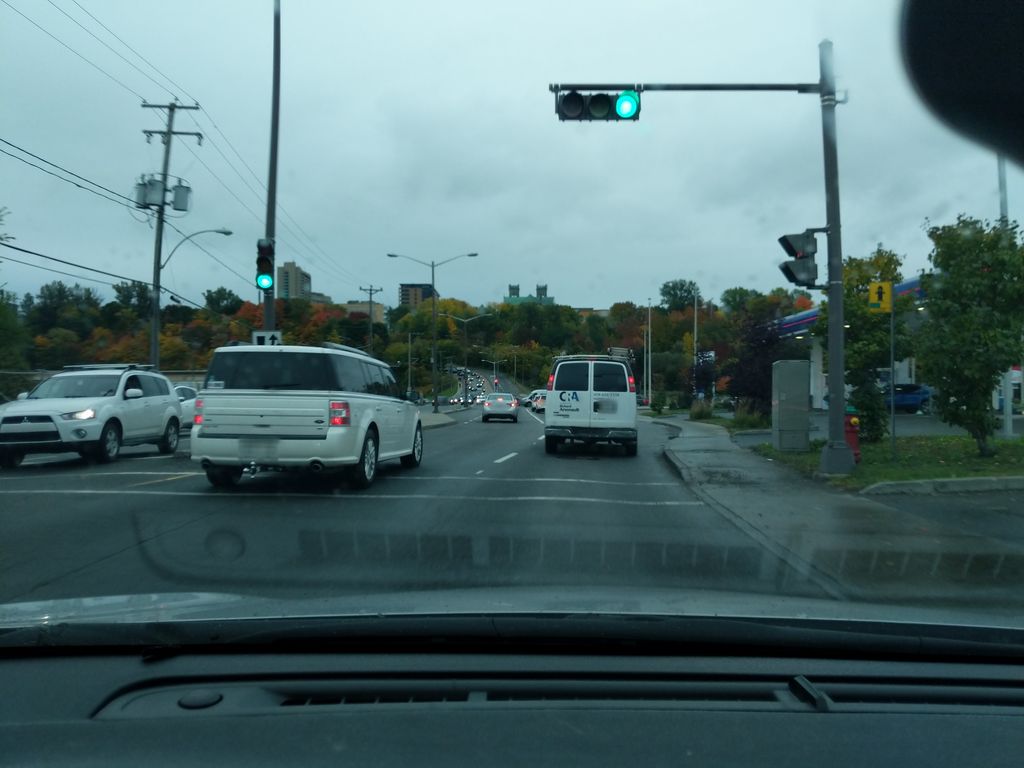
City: quebec_city